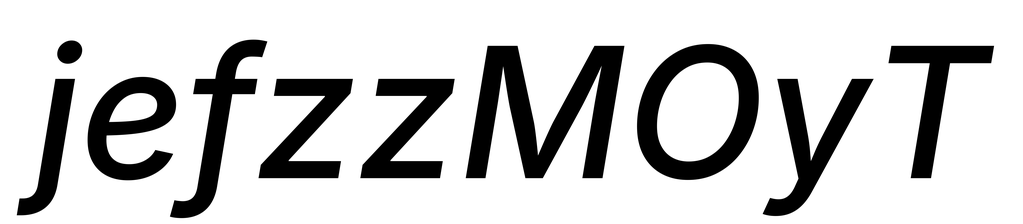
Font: Inter-Italic_Medium_Italic